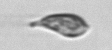
Label: Cryptophyta